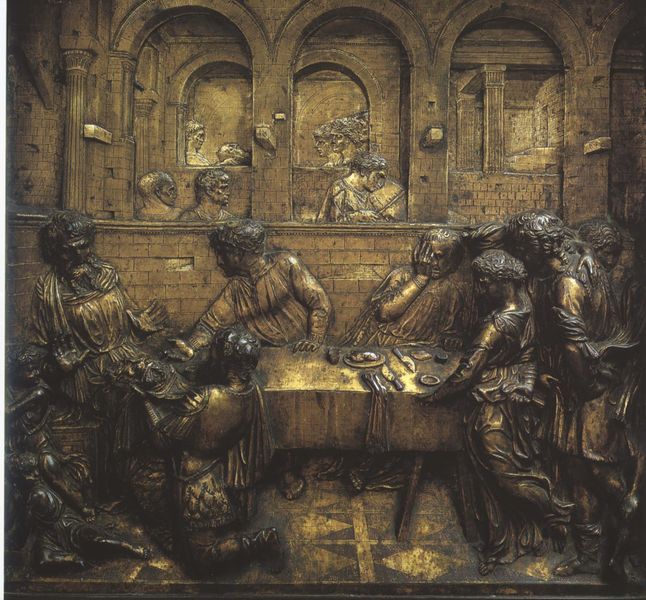
Titel: Gastmahl des Herodes
Künstler: Donatello
Standort: Siena, Baptisterium (EU - I - Toskana)
Schlagwörter: gewitter, hand, mann, menschen, braun, fenster, holz, männer, raum, reden, säule, säulen, tisch, zimmer, tuch, gelage, lokal, trinken, wand, barock, bibel, diener, gesicht, messer, teller, tischbein, tischdecke, kirche, boden, gold, adel, locken, relief, bogen, mauer, füsse, könig, essen, tafel, tusch, brot, metall, bronze, knie, foto, fotografie, bögen, restaurant, kupfer, fliesen, knien, kachel, mythologie, festmahl, mahl, ritter, rüstung, arkaden, besteck, jesus, mittelalter, rundbögen, abendmahl, jünger, guss, römisch, bronzeguss, gaststube, gemauert, speise, beteck, jeus, bornze, traurin